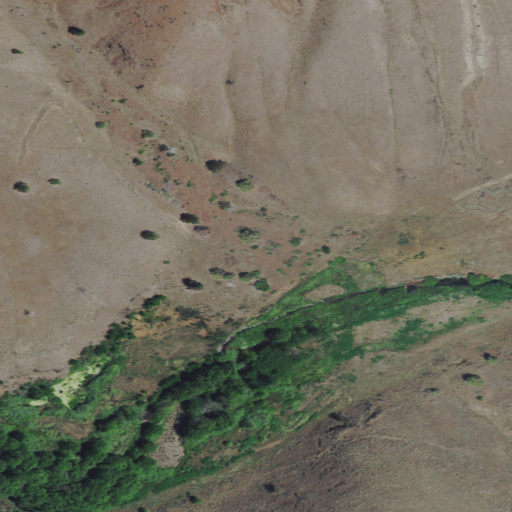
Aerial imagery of valley in Oregon named Corral Canyon containing grassland and open development